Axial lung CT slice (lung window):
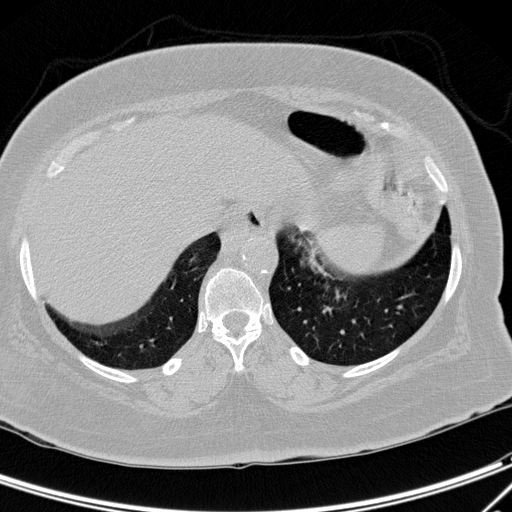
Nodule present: no